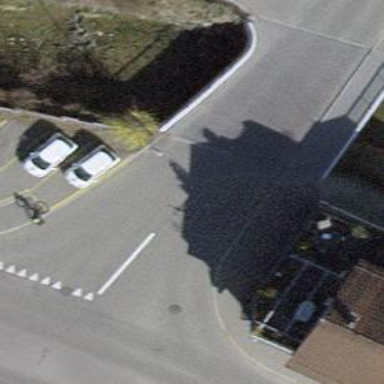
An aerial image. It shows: Unmarked crossing on the road.